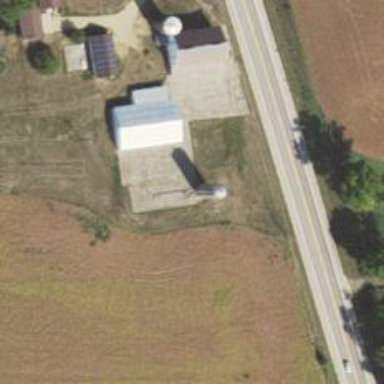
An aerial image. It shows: Silo.